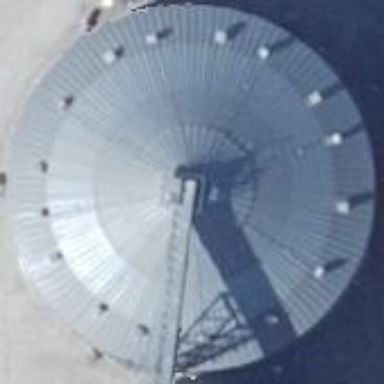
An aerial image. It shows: Silo.